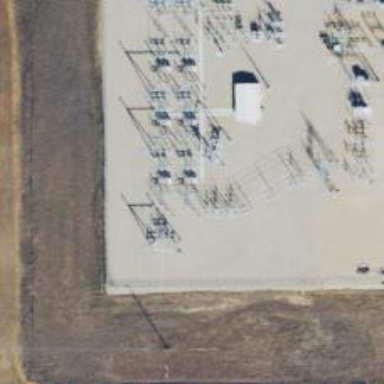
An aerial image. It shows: Switch used for power control.